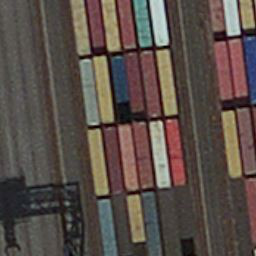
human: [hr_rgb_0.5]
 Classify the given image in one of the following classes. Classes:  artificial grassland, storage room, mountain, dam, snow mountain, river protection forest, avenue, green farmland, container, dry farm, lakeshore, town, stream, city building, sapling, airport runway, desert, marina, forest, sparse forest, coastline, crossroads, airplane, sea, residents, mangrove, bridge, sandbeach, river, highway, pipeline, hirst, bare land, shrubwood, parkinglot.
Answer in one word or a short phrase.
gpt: container